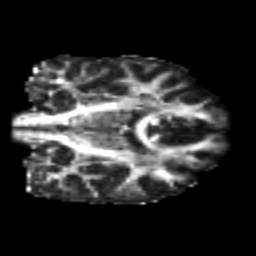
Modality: FA
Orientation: coronal
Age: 20
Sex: male
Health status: healthy
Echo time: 0.074 s